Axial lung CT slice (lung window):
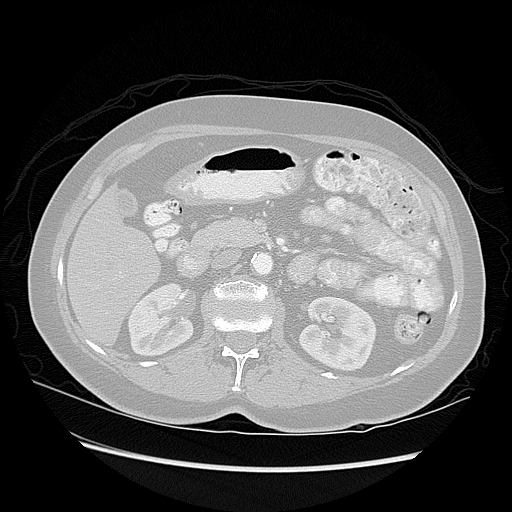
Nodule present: no